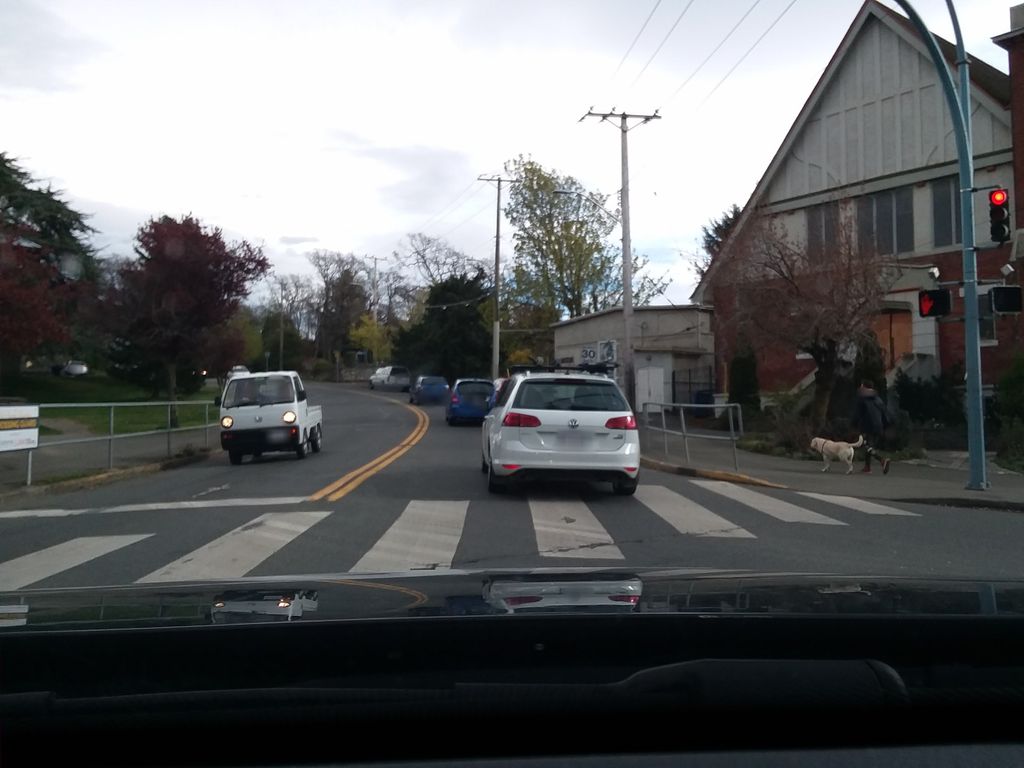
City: victoria